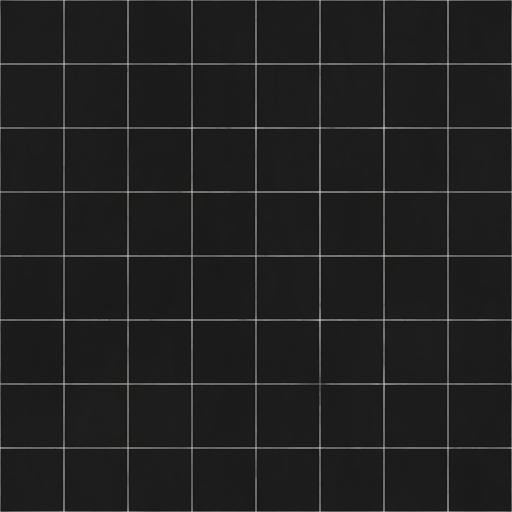
Tags: tiled tiles white